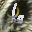
Label: 6